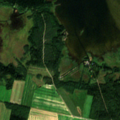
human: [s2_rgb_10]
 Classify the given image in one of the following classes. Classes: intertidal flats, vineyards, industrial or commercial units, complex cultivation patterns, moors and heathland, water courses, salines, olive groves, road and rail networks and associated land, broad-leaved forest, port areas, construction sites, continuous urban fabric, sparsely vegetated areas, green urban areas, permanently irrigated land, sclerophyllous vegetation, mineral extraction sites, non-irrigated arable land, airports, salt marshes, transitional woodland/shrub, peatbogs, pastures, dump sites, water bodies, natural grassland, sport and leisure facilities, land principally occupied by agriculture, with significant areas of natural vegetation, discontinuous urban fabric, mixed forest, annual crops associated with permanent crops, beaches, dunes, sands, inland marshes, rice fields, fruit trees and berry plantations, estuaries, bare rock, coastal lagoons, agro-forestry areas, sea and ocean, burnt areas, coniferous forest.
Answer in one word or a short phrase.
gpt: non-irrigated arable land, land principally occupied by agriculture, with significant areas of natural vegetation, coniferous forest, sea and ocean